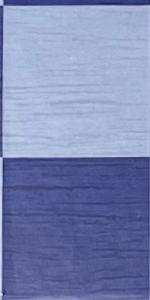
Label: Empty